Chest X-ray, PA view. Patient: 72 years old, sex F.
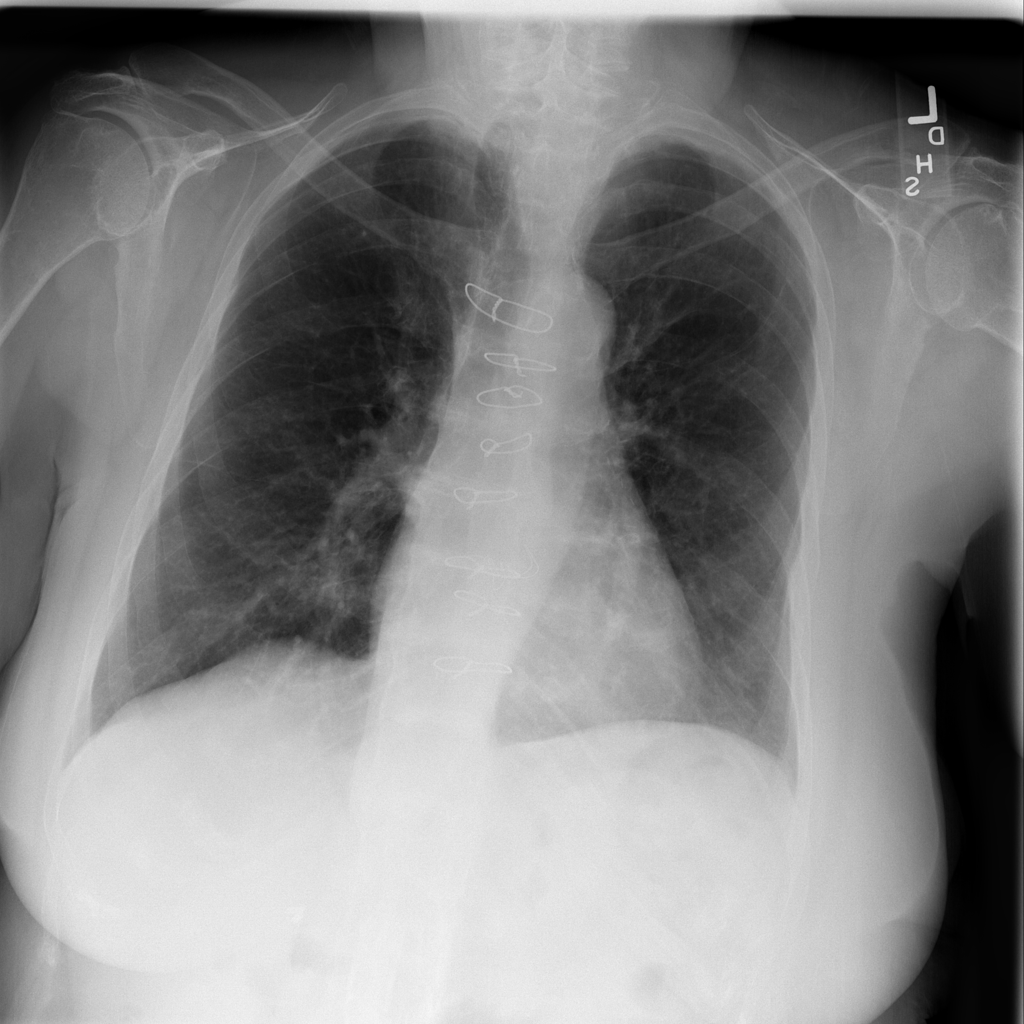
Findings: No Finding